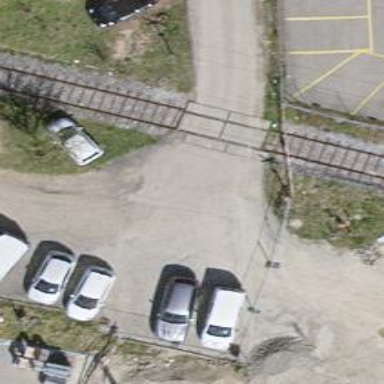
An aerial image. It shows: Railway level crossing.